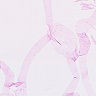
Metastatic tissue present: no